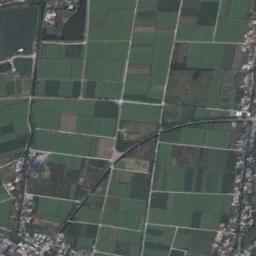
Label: rectangular_farmland